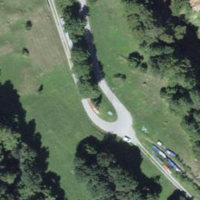
EUNIS habitat code: 48
Species observed at this site:
Plantago media
Lasiommata maera
Primula veris
Silene dioica
Melanargia galathea